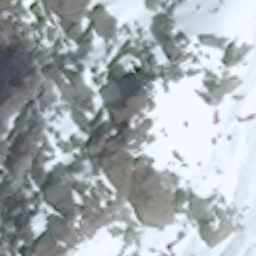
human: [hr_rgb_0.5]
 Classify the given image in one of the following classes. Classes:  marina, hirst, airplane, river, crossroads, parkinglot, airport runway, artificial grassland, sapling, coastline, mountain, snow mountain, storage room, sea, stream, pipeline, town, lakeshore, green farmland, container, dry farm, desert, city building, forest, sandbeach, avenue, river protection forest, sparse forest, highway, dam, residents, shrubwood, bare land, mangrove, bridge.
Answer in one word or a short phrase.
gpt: snow mountain